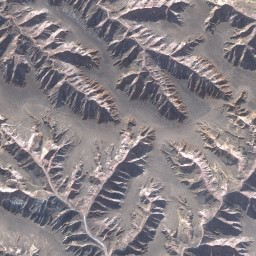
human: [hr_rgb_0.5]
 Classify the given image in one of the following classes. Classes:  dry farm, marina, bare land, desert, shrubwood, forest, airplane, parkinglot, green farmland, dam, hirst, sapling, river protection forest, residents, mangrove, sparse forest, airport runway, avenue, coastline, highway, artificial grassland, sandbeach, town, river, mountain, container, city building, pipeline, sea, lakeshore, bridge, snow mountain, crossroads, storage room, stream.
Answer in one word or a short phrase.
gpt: mountain